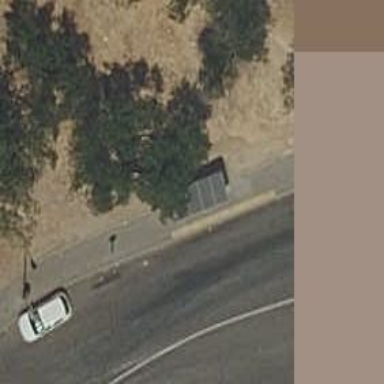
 serving as platform for public transportation."